Question: I would like to recreate the petroleum product tree with graphviz.
<URL>
For this I'm glad with graphviz possibility to create a graph structured in columns.

But how can I force a box to be rendered in the 3rd instead of the 2nd column without using an empty box as bypass?
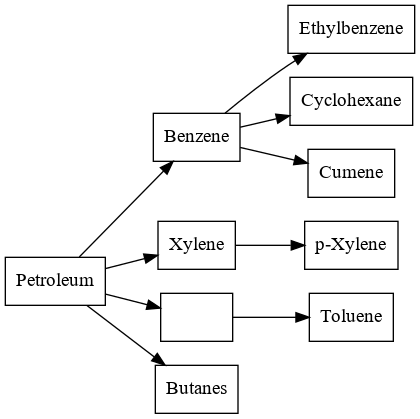
Answer: I did a small experiment, important part is 'rank=same':
'''
digraph g {
rankdir=LR
node [shape=box ]
Petroleum
{rank=same Benzene;Xylene;Butanes}
{rank=same Ethylbenzene;Cyclobenzene;Cumene;"p-Xylene";Toluene}
Petroleum -> Benzene
Petroleum -> Xylene
Petroleum -> Butanes
Petroleum -> Toluene
Benzene -> Ethylbenzene
Benzene -> Cyclobenzene
Benzene -> Cumene
Xylene -> "p-Xylene"
}
'''